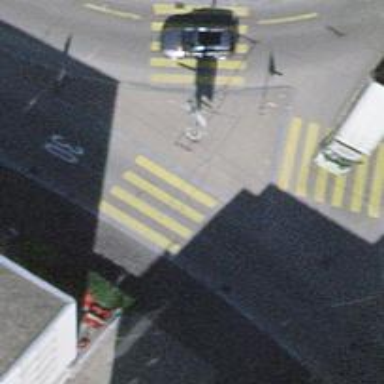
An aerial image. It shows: Marked road crossing.